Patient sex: M
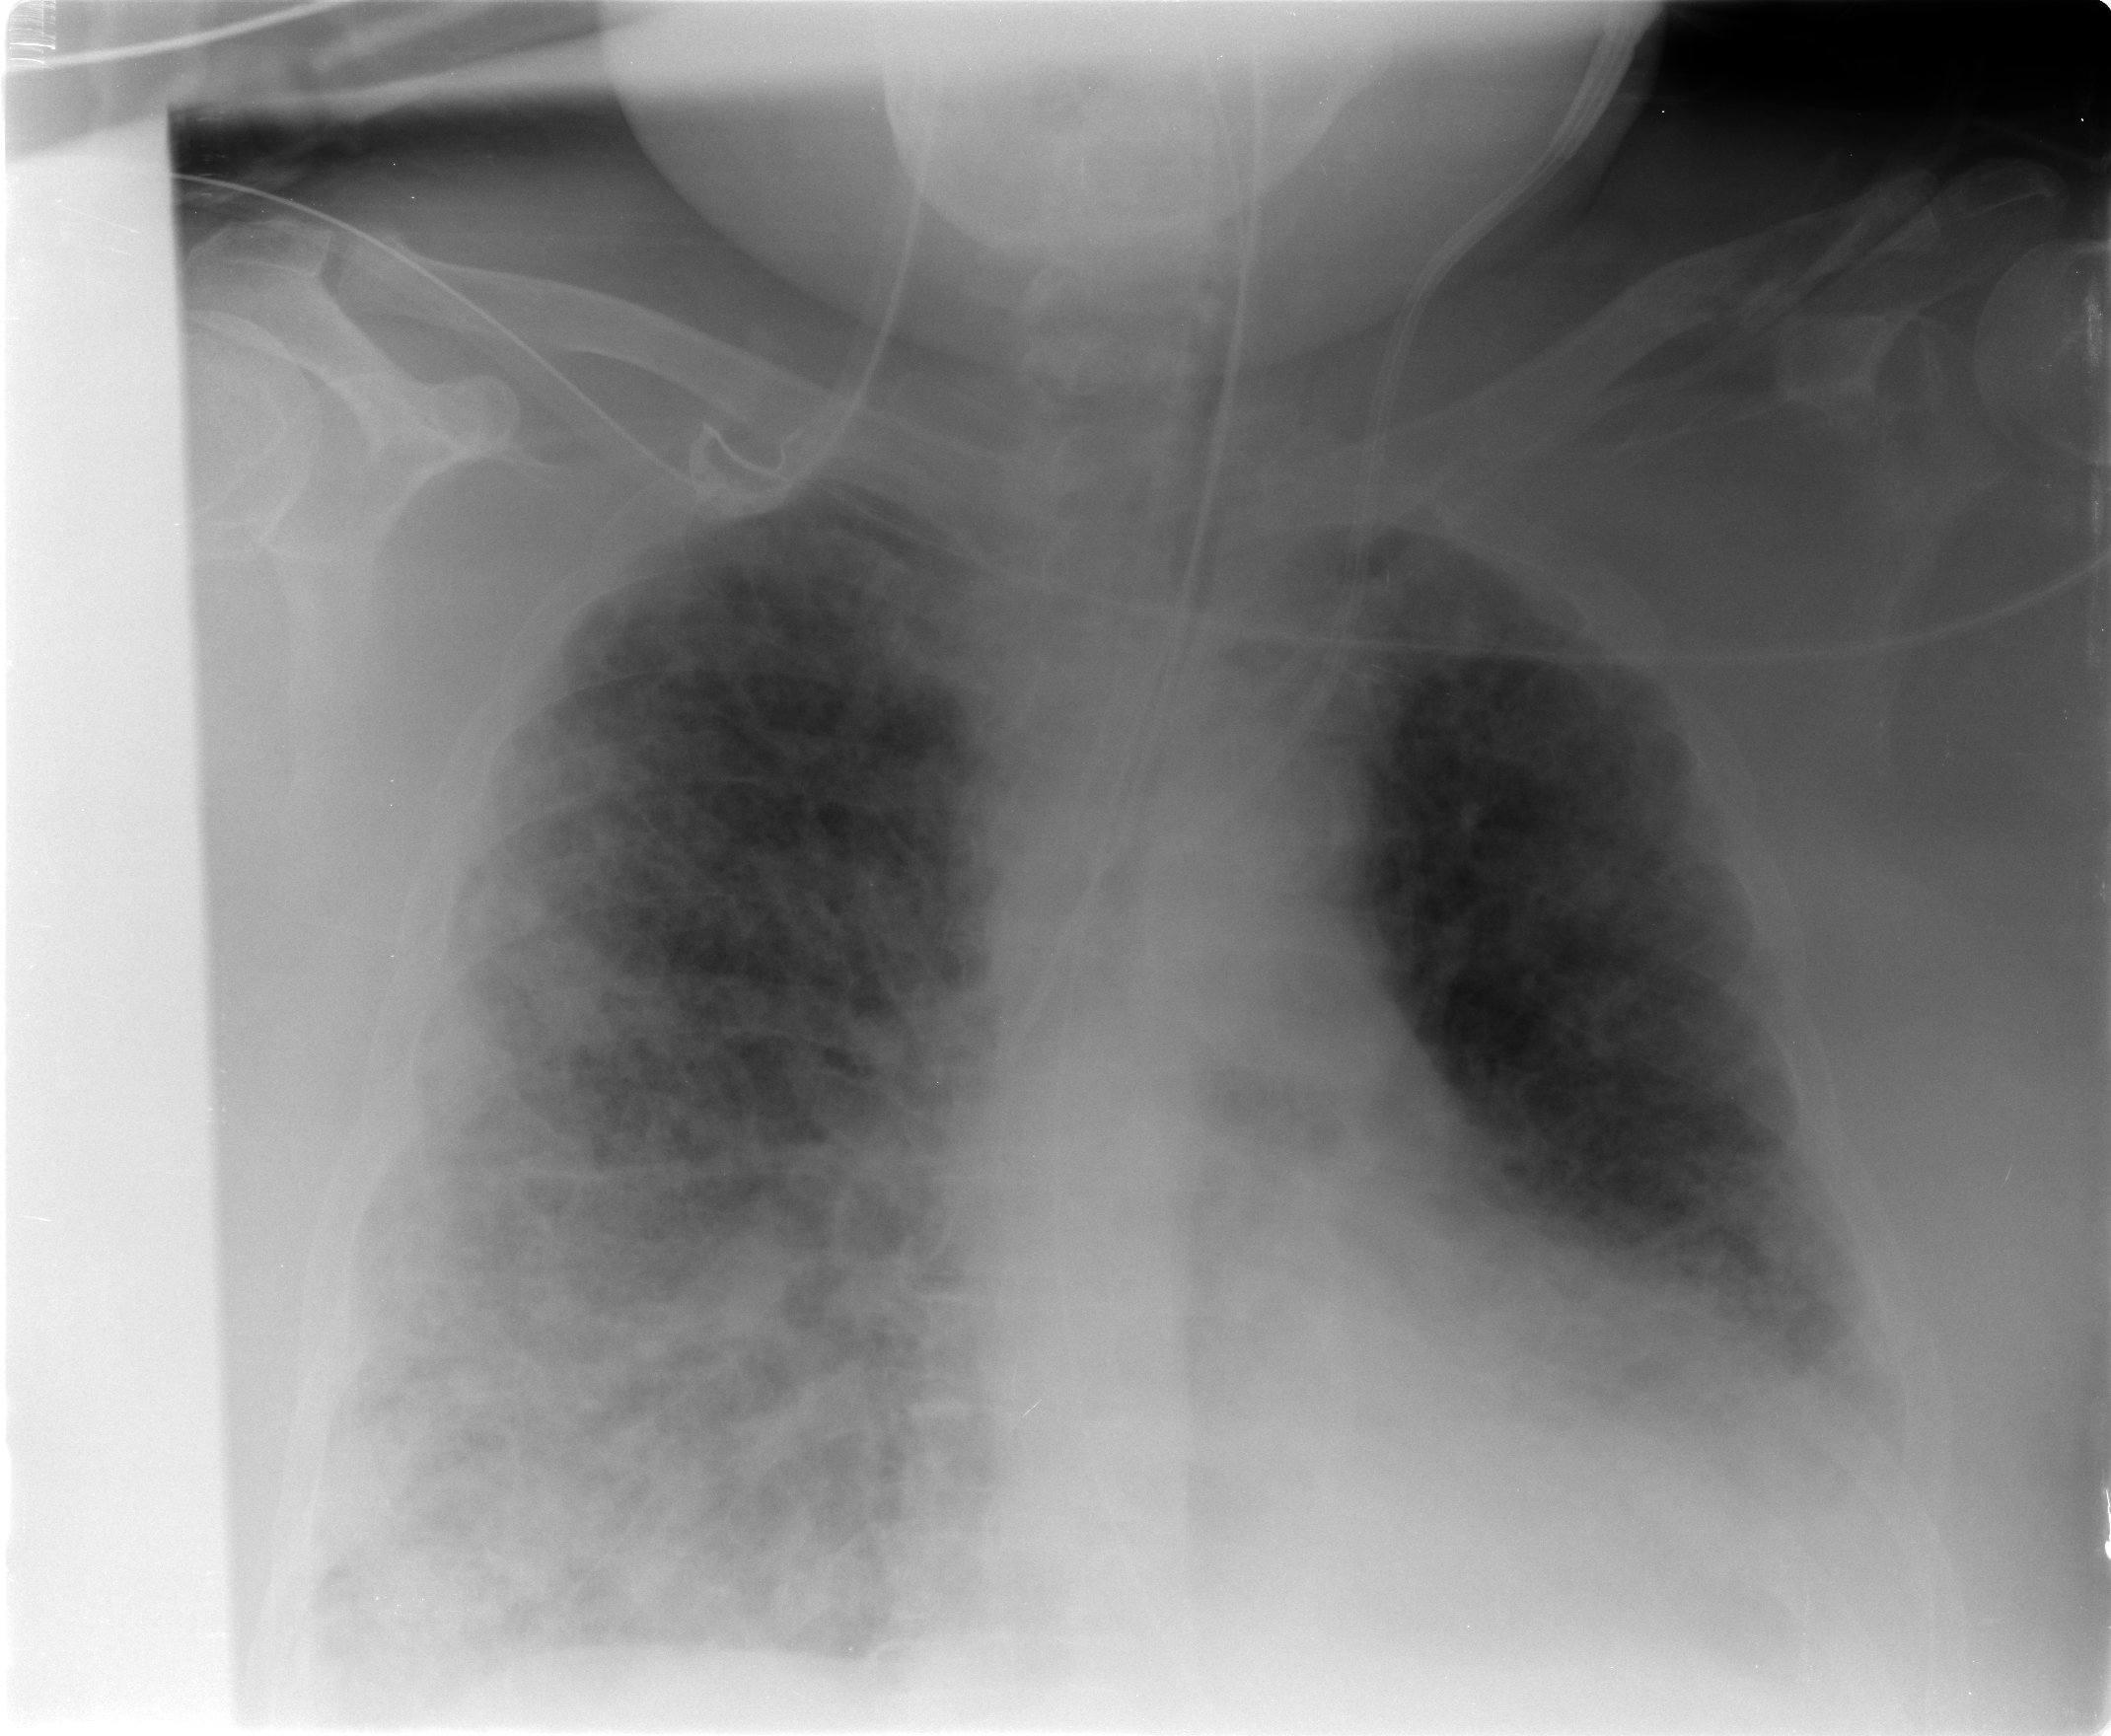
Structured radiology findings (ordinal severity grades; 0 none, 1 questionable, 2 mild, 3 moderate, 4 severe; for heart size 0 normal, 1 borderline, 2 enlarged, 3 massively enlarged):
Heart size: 2
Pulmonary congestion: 3
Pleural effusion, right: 2
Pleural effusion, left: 2
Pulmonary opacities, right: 4
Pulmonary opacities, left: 3
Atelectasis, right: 3
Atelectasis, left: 3